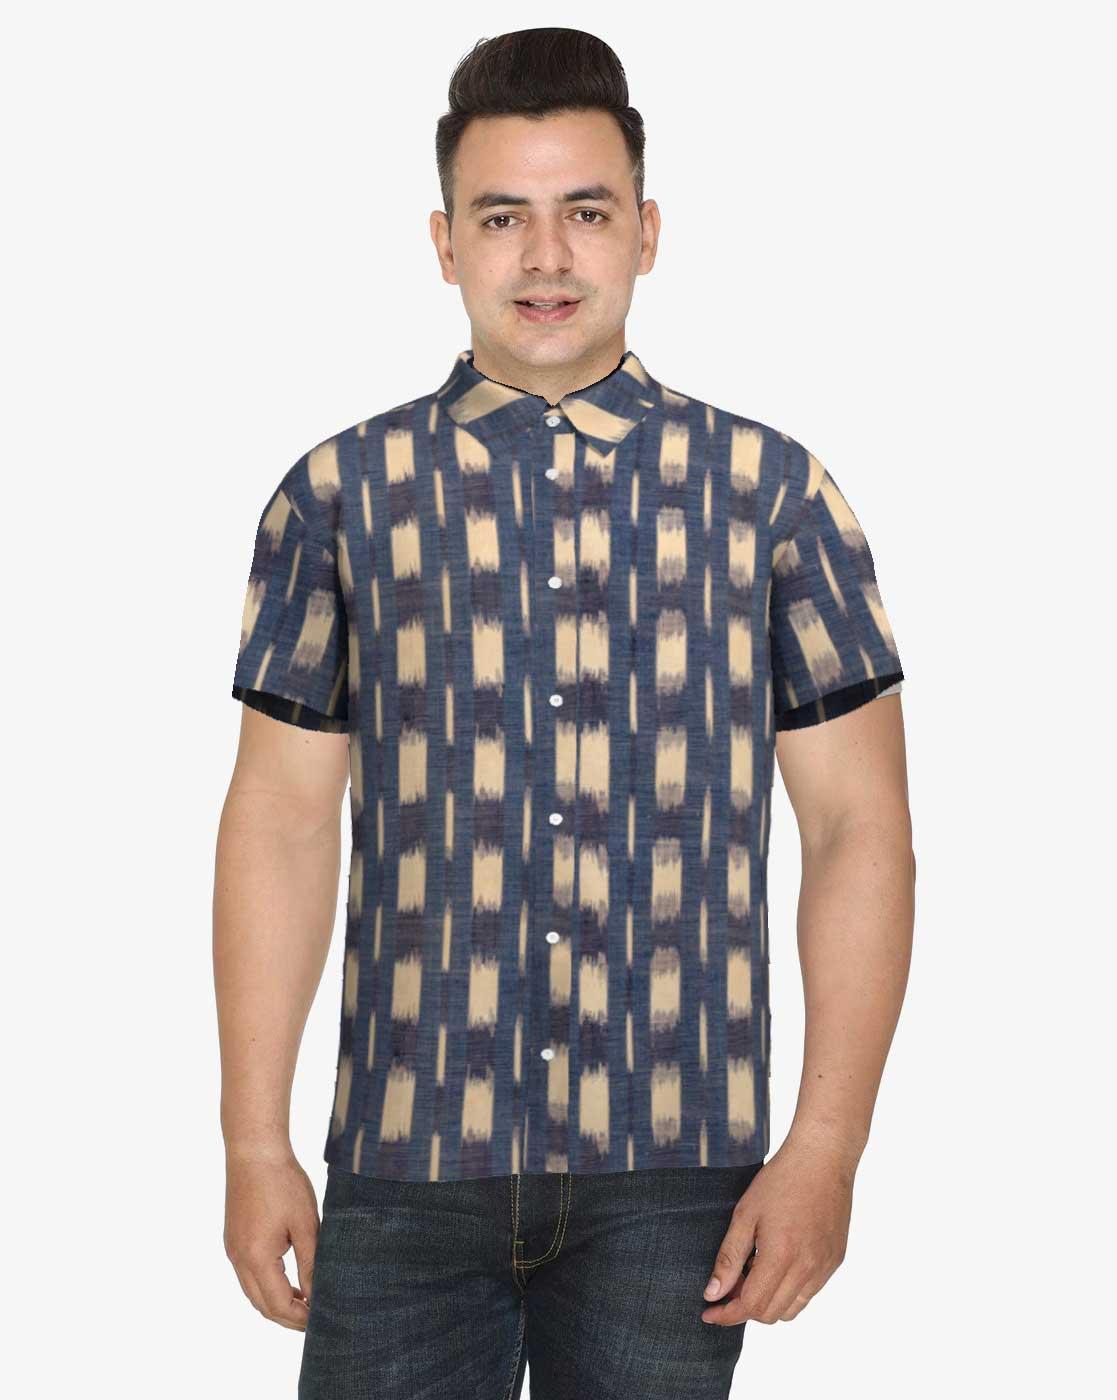
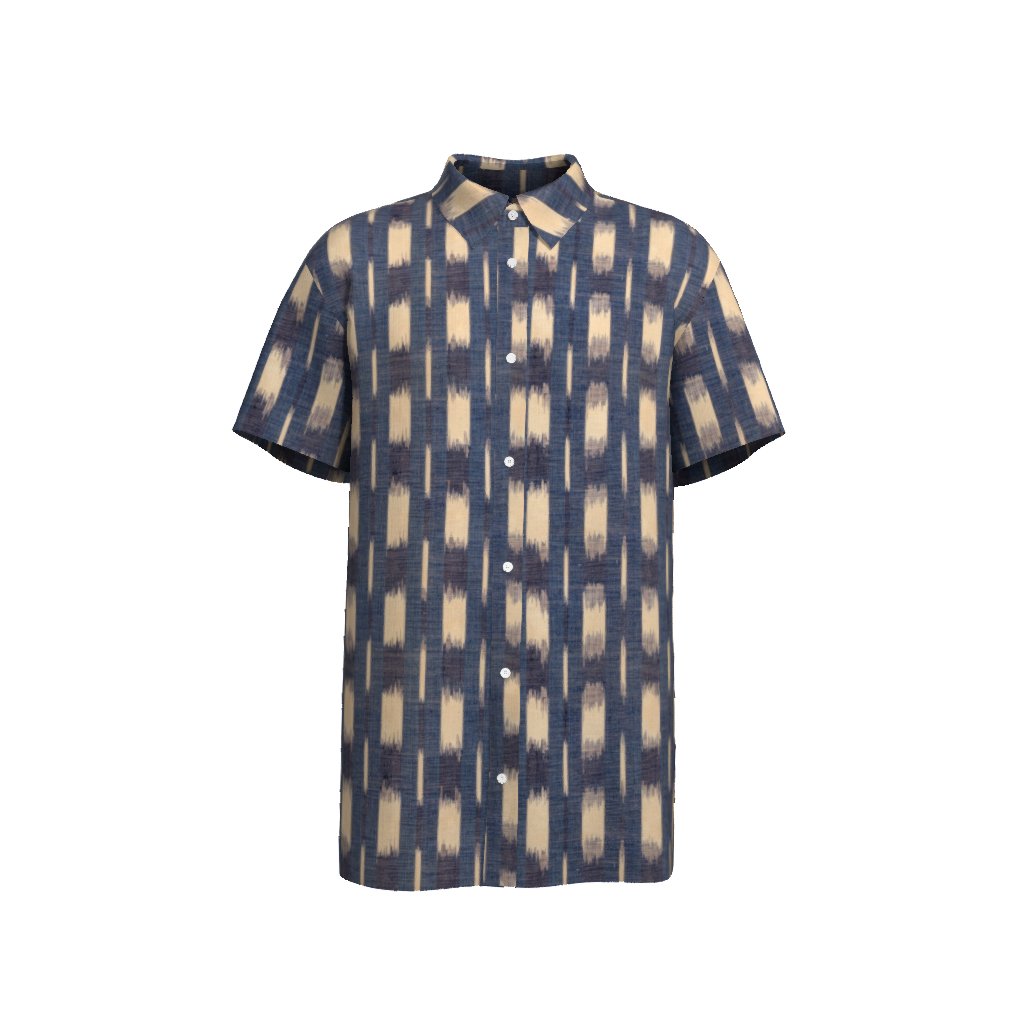
Clothing description: black multi ikat print button up tee